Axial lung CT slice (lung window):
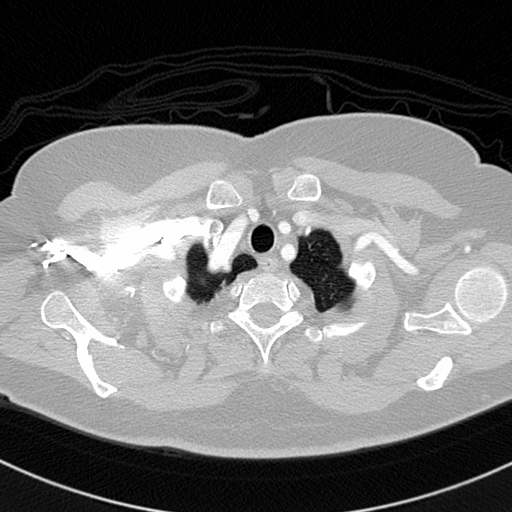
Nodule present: no